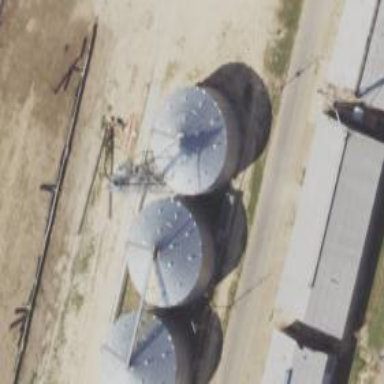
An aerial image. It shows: Silo.